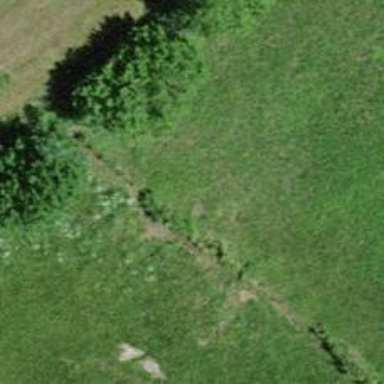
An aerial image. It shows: Hedge acting as barrier.